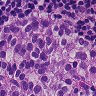
Metastatic tissue present: yes